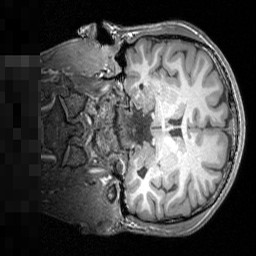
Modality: T1w
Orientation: coronal
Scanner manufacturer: siemens
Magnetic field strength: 3 T
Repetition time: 1.5 s
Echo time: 0.00291 s